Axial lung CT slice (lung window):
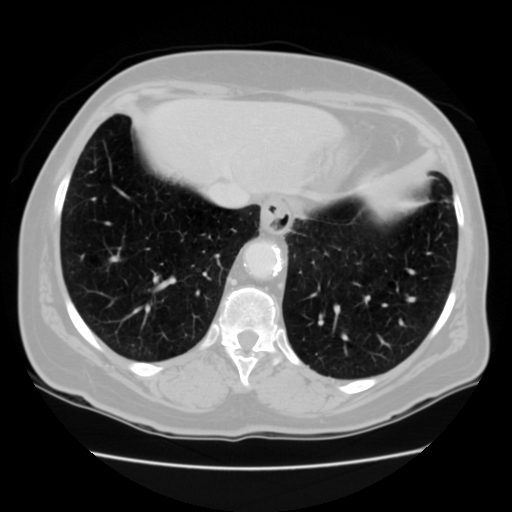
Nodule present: no